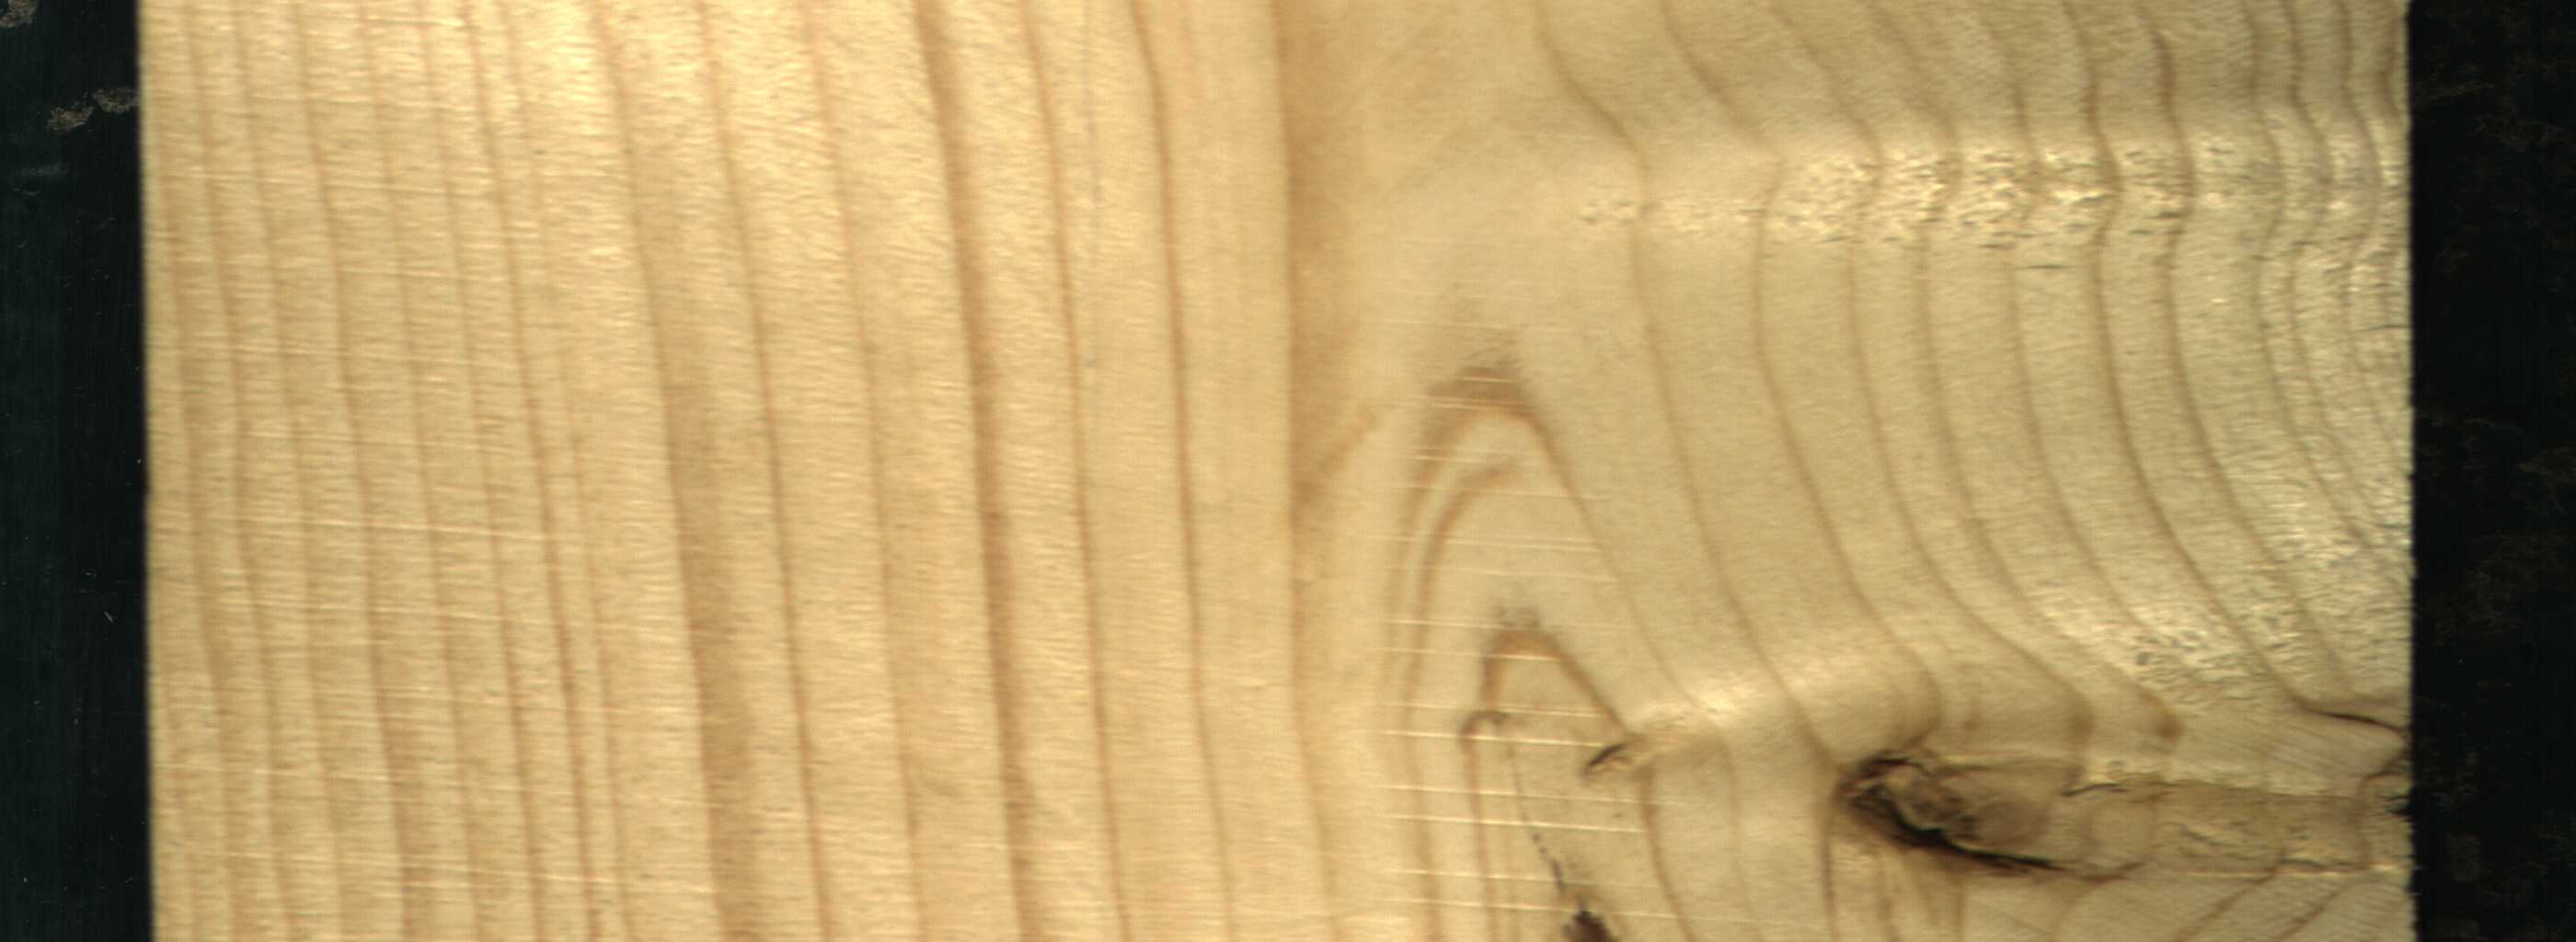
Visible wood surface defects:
Marrow
Dead_Knot
Live_Knot